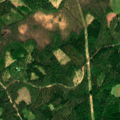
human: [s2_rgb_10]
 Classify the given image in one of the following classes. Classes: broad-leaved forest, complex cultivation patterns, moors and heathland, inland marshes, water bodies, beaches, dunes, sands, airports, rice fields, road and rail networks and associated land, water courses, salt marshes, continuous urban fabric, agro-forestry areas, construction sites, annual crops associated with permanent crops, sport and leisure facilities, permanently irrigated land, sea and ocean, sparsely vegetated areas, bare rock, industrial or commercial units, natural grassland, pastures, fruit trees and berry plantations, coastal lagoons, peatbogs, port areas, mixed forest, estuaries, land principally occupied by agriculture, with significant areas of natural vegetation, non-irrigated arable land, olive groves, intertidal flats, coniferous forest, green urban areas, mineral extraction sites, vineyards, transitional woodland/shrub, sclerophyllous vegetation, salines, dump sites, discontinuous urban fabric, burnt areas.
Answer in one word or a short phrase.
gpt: coniferous forest, mixed forest